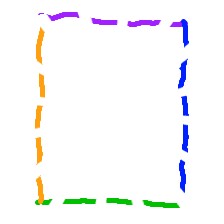
Shape: rectangle